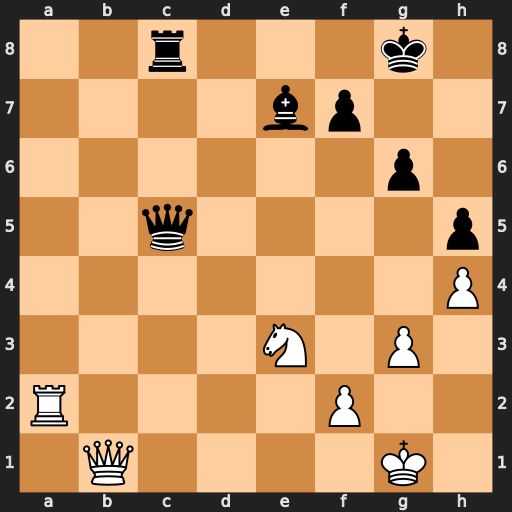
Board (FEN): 2r3k1/4bp2/6p1/2q4p/7P/4N1P1/R4P2/1Q4K1
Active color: w
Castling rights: -
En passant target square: -
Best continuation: Rc2 Rd8 Rxc5